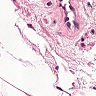
Metastatic tissue present: no